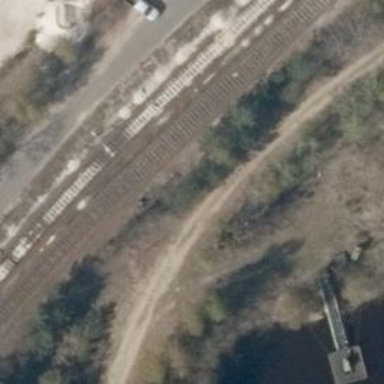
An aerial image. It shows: Railway spur service.